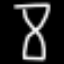
Label: hourglass